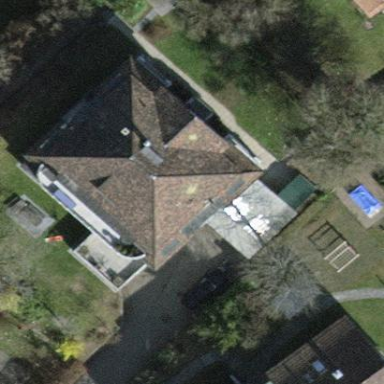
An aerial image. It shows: Building with pyramidal roof shape.